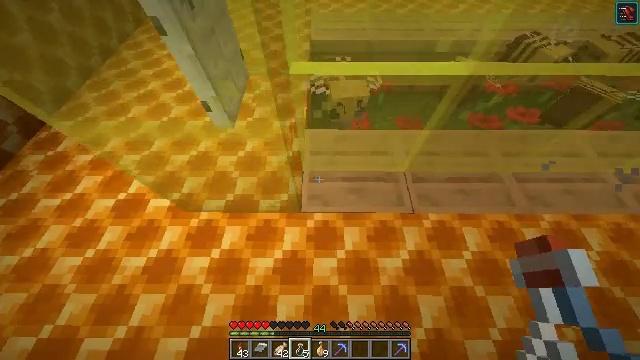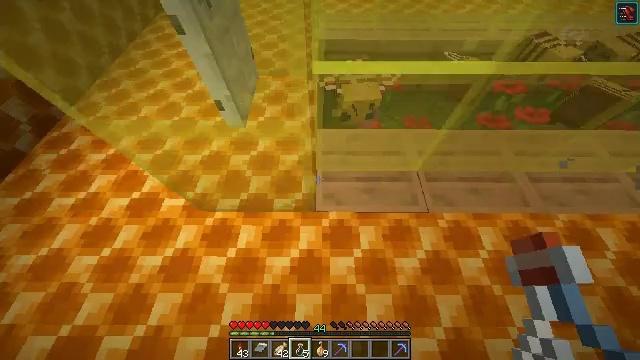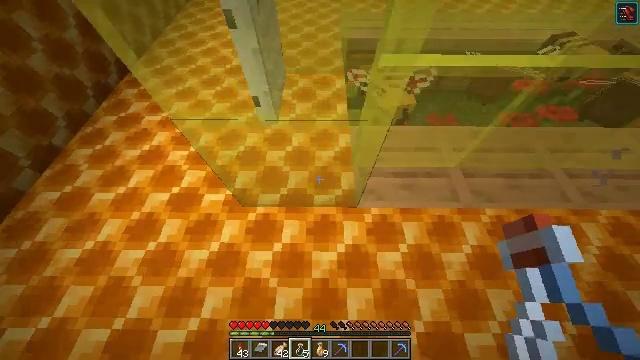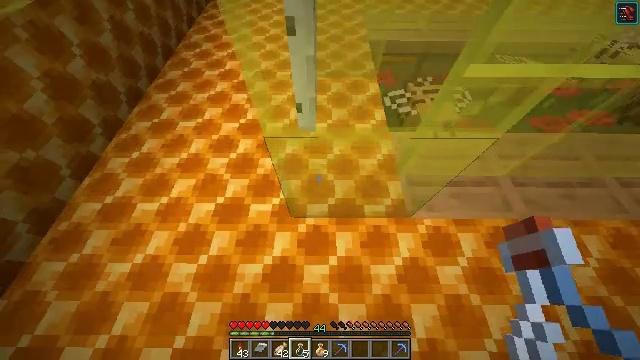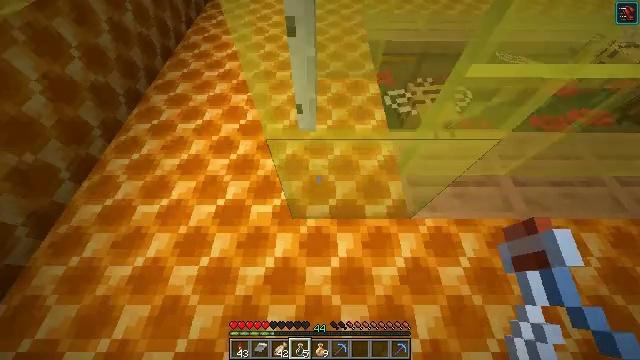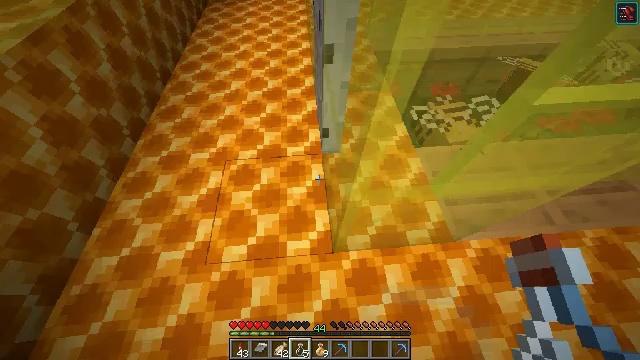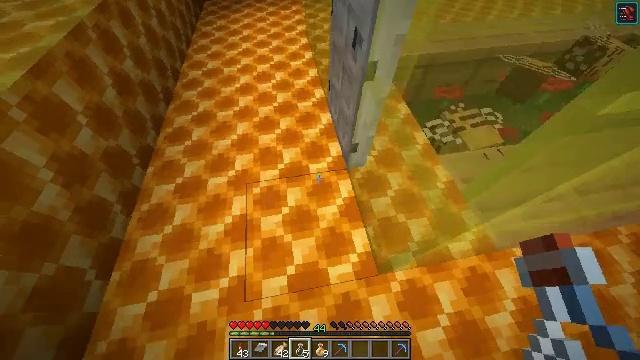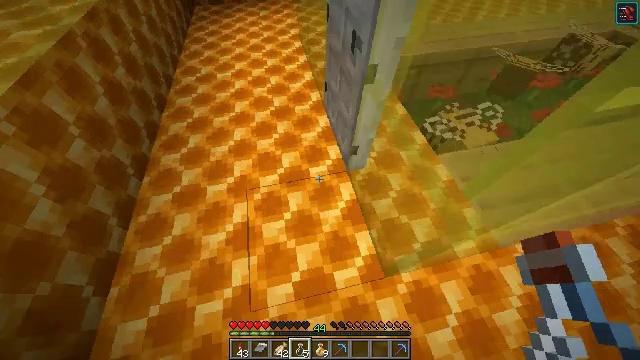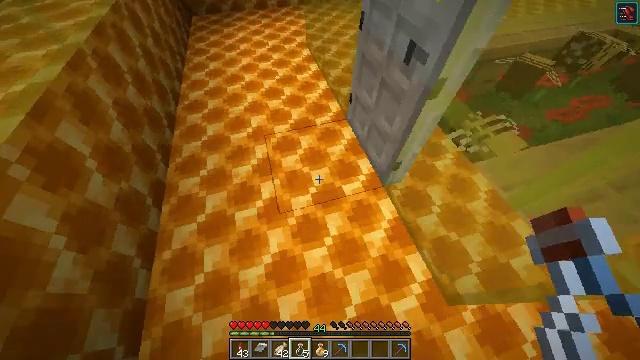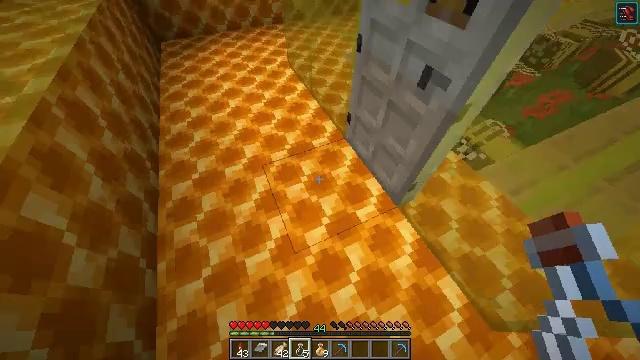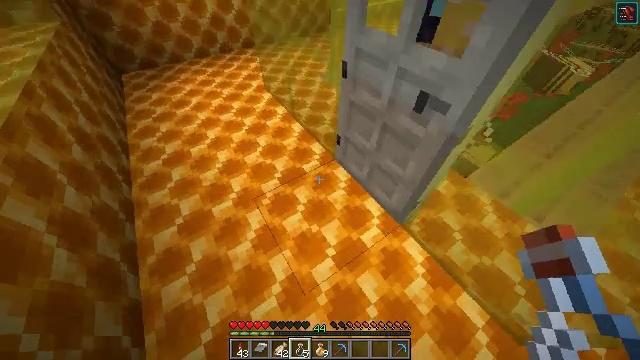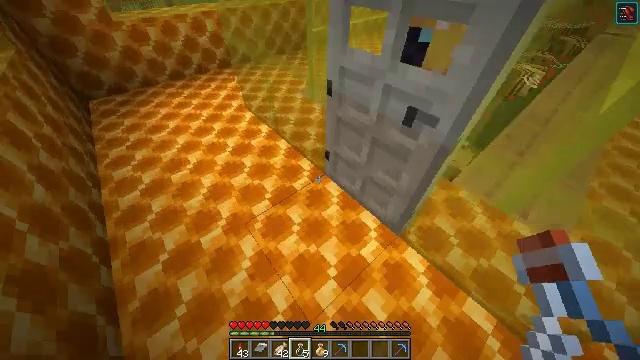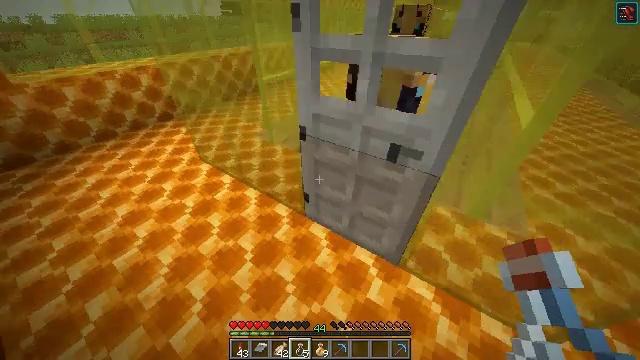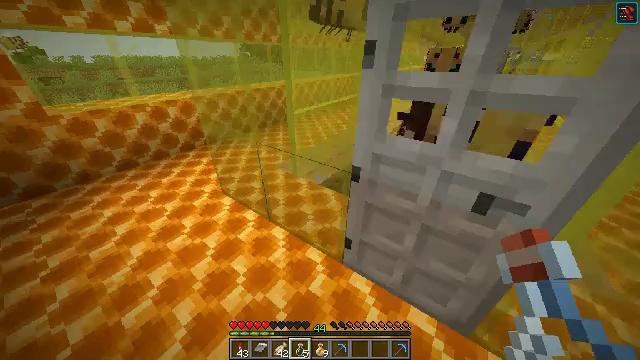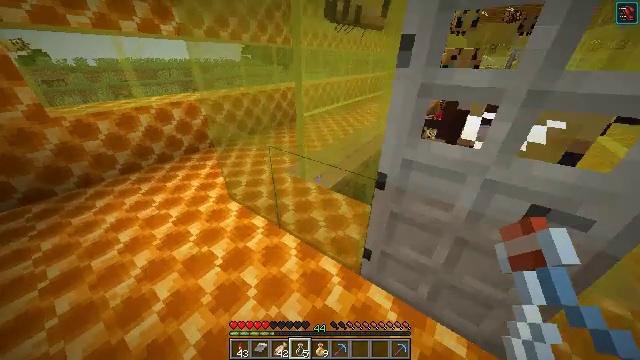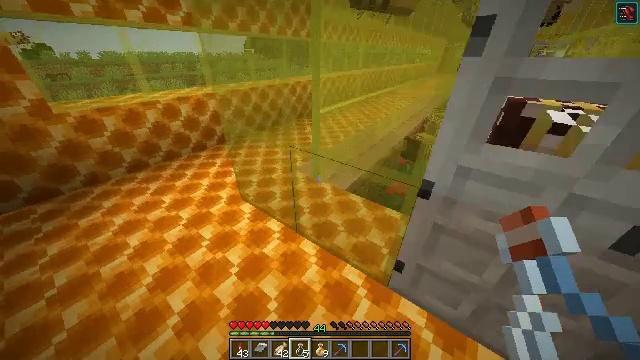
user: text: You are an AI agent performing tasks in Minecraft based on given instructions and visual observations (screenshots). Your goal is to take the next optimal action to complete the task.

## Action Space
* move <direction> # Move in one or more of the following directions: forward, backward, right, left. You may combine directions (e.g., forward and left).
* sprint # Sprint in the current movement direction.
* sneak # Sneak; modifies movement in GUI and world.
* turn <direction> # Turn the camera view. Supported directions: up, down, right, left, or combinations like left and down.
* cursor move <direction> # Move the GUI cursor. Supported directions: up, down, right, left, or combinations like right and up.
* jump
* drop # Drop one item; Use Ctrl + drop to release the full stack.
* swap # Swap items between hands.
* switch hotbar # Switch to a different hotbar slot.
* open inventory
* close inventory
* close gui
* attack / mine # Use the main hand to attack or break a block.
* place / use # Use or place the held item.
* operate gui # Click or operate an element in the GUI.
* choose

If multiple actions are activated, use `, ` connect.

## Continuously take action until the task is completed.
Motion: motion action
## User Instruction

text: Get a honey block by mixing honey bottles in the crafting table.
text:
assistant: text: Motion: move left, use / place
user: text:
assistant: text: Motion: move left, use / place
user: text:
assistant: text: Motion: move forward and move left, use / place
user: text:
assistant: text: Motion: move forward and move left, use / place
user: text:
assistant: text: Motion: move forward and move left, turn right
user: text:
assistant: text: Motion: move forward and move left, turn right
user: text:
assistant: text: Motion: move forward and move left, turn right
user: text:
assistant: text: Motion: move forward and move left, turn right
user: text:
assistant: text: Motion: move forward and move left, turn right and up
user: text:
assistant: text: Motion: move forward and move left, turn right and up
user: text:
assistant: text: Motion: move forward and move left, turn right and up
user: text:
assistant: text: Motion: move forward and move left, turn right and up
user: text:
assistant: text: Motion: move forward and move left, turn left and up
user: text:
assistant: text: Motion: move forward and move left
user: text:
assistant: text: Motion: move forward and move left, turn down
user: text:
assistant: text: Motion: move forward and move left, turn down
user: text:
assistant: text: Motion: move forward and move left, turn right and down
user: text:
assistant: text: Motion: move forward and move left
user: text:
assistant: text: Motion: move forward and move left
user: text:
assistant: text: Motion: move forward and move left
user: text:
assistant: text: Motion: move forward and move left, turn right and down
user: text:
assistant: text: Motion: move forward and move left, turn right and down
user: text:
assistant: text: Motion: move forward and move left, turn right and down
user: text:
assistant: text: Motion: move forward and move left, turn right and down
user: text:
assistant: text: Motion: move forward and move left, turn right and down
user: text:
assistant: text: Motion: move forward and move left, turn right and down
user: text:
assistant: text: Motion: move forward and move left, turn right and down
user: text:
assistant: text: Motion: move forward and move left, turn right and down
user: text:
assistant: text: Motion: move forward and move left, turn right
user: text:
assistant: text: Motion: move forward and move left, turn right